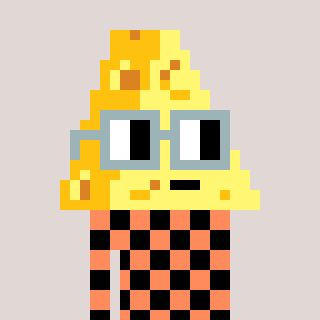
a pixel art character with square dark gray glasses, a cheese-shaped head and a peachy-colored body on a warm background